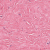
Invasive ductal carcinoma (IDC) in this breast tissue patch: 0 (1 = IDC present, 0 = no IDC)